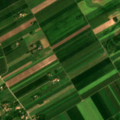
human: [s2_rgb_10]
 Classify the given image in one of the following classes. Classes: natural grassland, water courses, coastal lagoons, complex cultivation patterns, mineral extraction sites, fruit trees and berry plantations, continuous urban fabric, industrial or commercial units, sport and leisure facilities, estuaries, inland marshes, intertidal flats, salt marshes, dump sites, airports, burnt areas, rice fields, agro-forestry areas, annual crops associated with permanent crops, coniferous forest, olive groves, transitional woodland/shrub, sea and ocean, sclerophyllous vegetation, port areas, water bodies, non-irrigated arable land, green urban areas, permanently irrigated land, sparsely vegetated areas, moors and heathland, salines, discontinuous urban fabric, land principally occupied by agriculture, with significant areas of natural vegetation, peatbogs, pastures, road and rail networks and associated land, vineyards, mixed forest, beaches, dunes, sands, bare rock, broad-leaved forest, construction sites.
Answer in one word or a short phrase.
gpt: non-irrigated arable land, complex cultivation patterns, land principally occupied by agriculture, with significant areas of natural vegetation